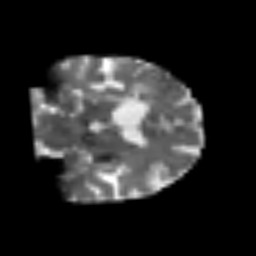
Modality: T2w
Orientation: coronal
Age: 75
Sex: female
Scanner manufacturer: siemens
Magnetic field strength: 3 T
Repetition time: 3.2 s
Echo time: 0.081 s